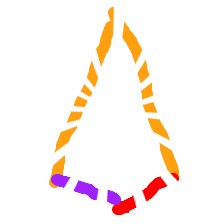
Shape: kite